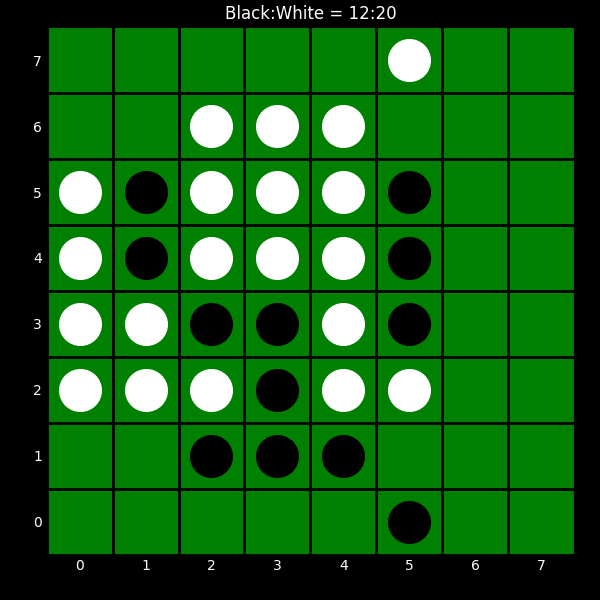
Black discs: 12
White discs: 20